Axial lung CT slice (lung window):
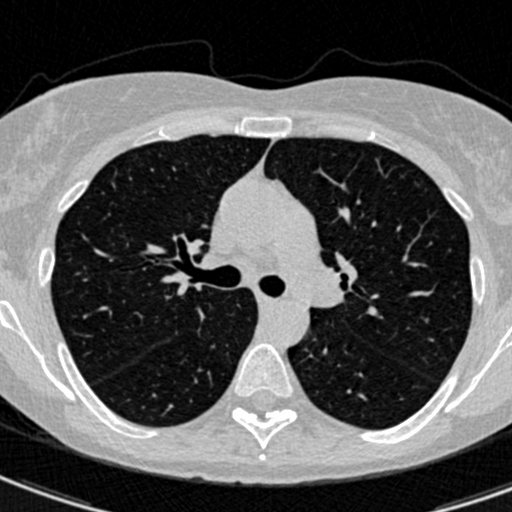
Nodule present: no